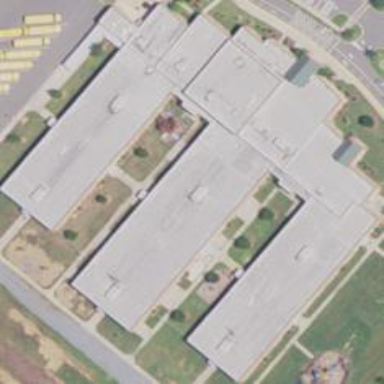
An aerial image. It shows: School building.